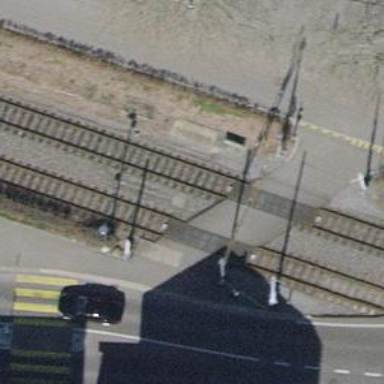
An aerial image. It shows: Asphalt cycleway with crossing.